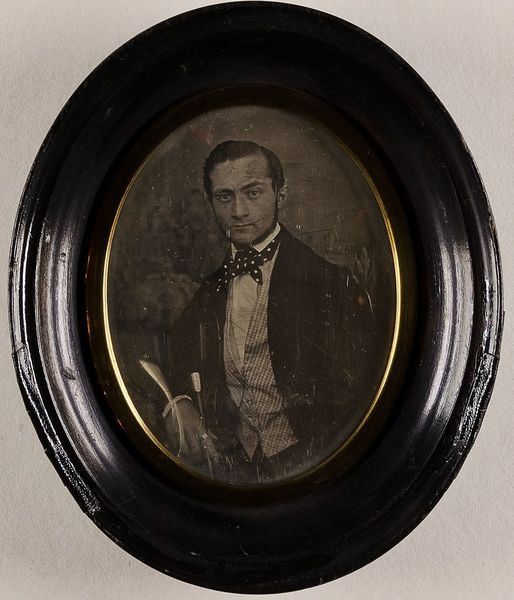
Titel: Unbekannter junger Mann mit heller Weste
Künstler: Carl Ferdinand Stelzner
Standort: Hamburg
Institution: Museum für Kunst und Gewerbe Hamburg
Schlagwörter: mann, mund, nase, schwarz, schleife, anzug, hemd, augen, gesicht, rahmen, portrait, porträt, haare, oval, halstuch, weste, foto, fotografie, photographie, scharz, photo, gerahmt, lichtbild, daguerreotypie, bildwerke, angewandte und bildende kunst, hessische systematik, porträtfotografie, porträtphotographie, hüftbild